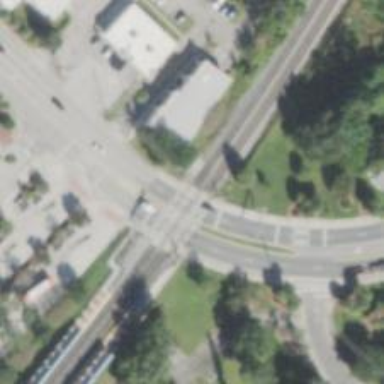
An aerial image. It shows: Railway crossing.